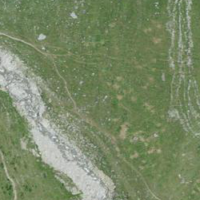
EUNIS habitat code: 26
Species observed at this site:
Gentianella campestris